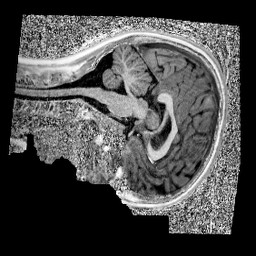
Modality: UNIT1
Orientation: sagittal
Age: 11
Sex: male
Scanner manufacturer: siemens
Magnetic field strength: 3 T
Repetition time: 4 s
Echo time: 0.00299 s